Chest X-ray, AP view. Patient: 50 years old, sex M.
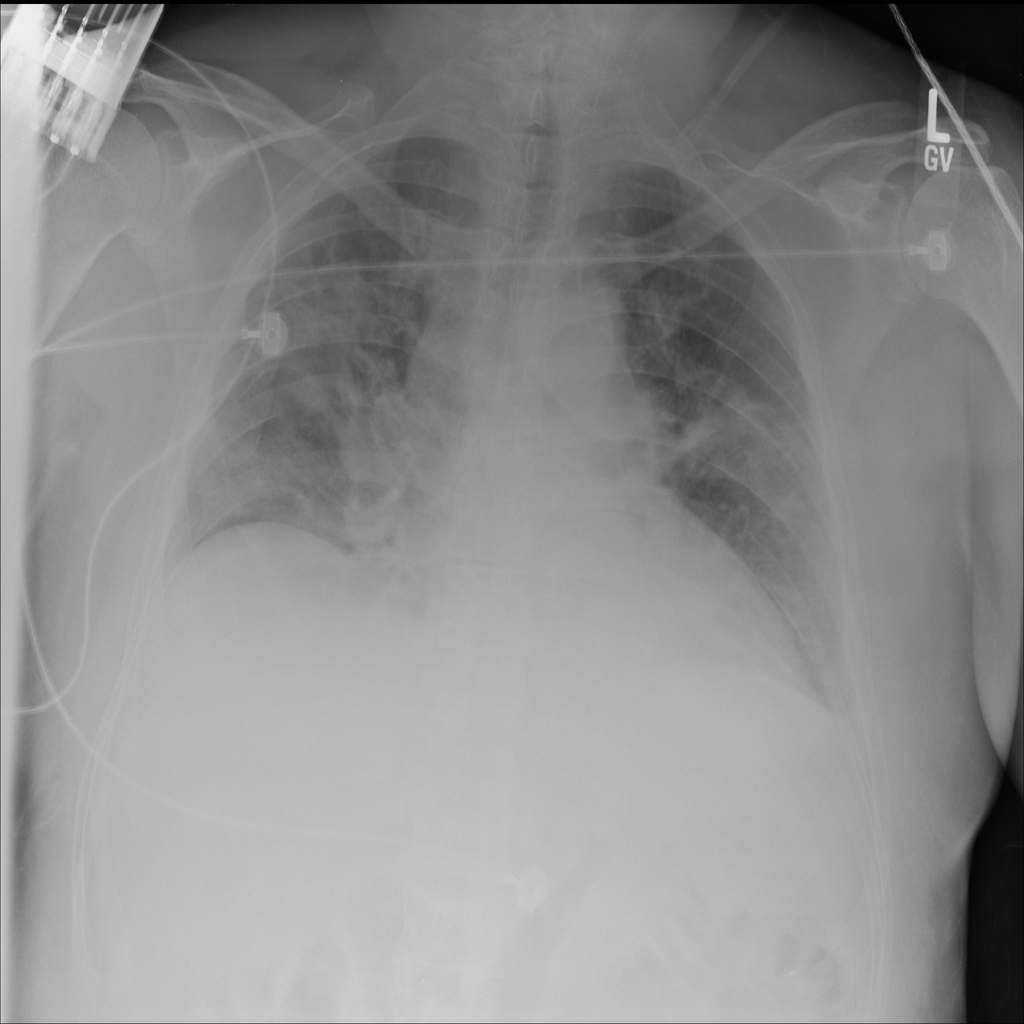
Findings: Infiltration